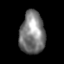
Tissue: lung
Cell type: Epithelial cells
Senescence score: 0.1107
Nuclear area (px): 1042
Mean DAPI intensity: 125.556